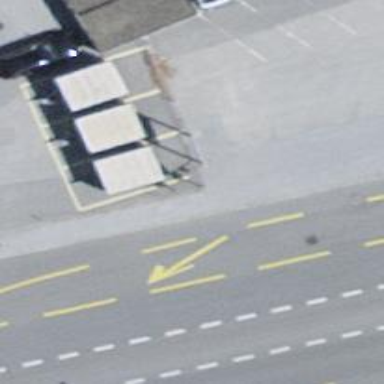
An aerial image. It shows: Bus stop with platform for public transport.